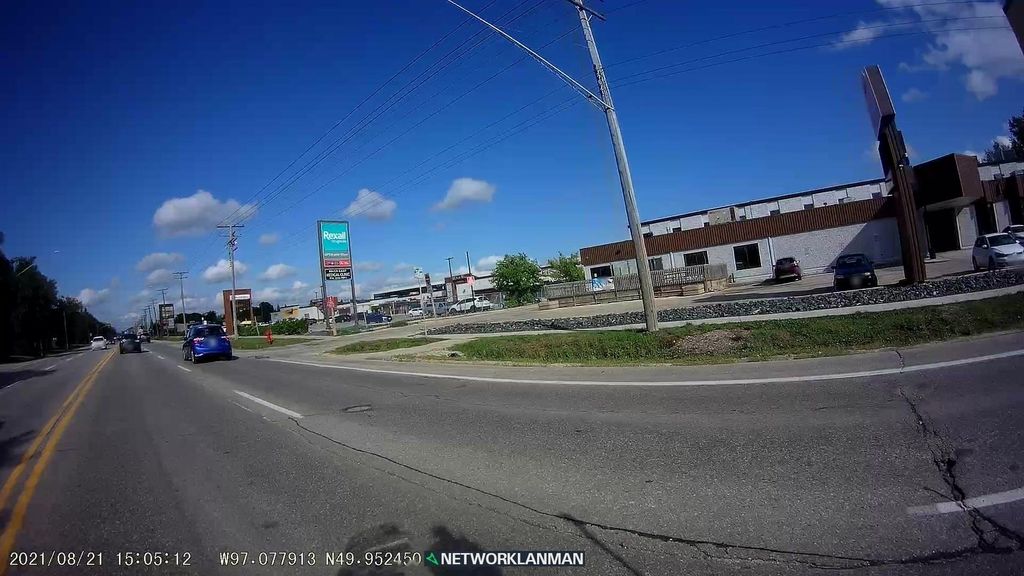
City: winnipeg